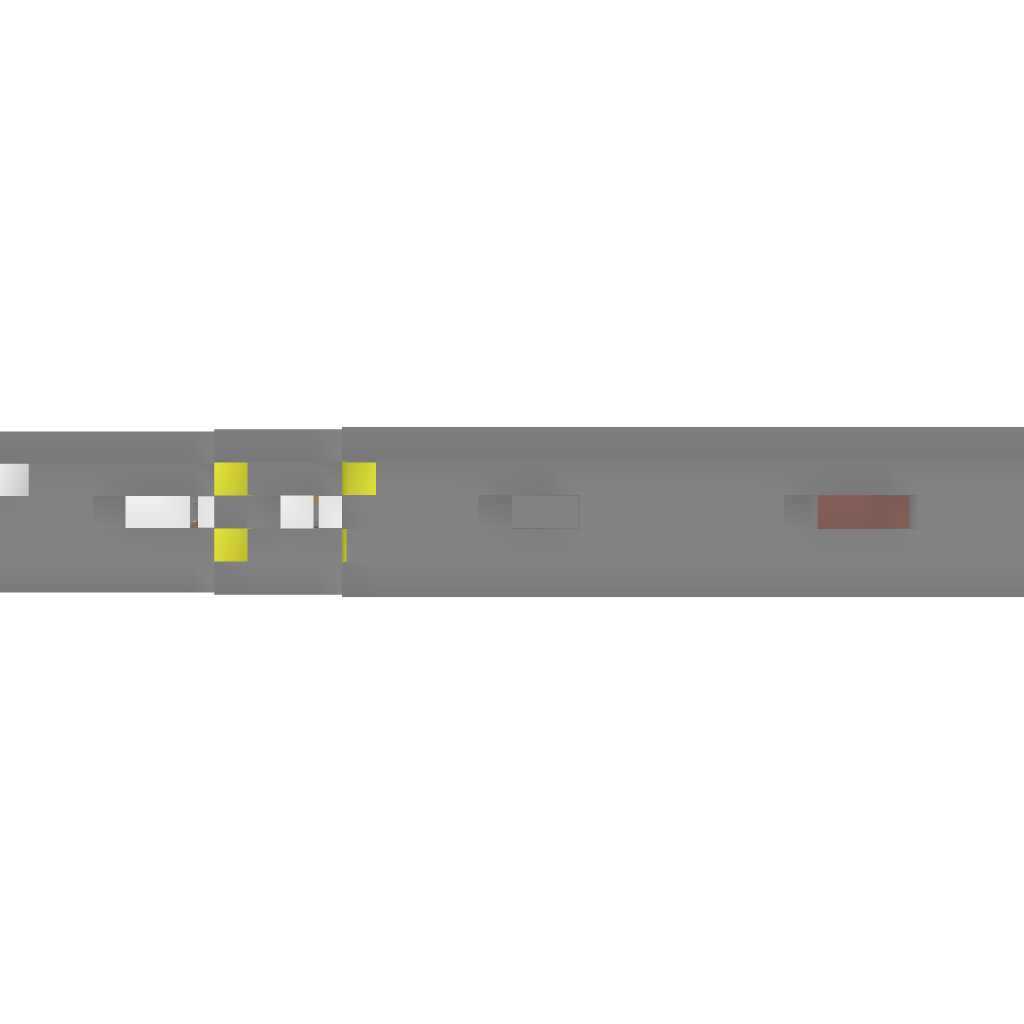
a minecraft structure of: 10 pin bowling alley bad low quality